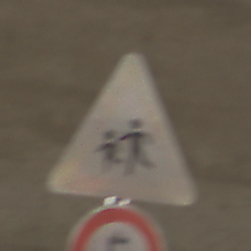
Verkehrszeichen: KinderRechts
Zusatzzeichen unten: Geschwindigkeit5
Umgebung: Roofed, Tunnel
Tageszeit: Midday
Wetter: NotSpecified
Licht: Natural
Jahreszeit: NotSpecified
Kontrast: MediumContrast